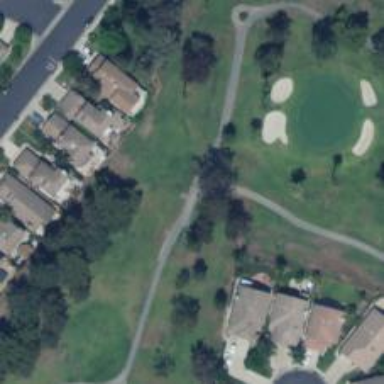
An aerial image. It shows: Path designated for golf carts.